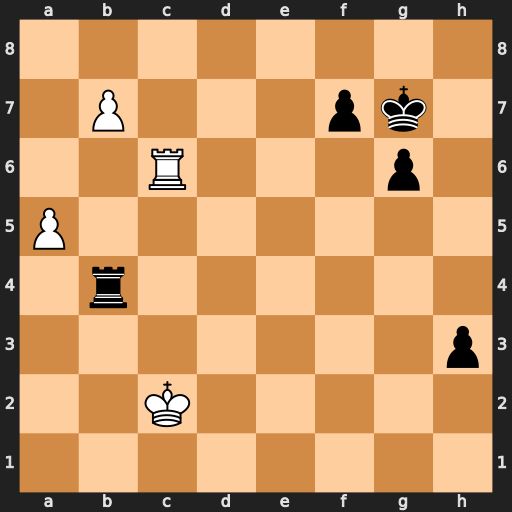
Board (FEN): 8/1P3pk1/2R3p1/P7/1r6/7p/2K5/8
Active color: w
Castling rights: -
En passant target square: -
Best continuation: Rb6 Rxb6 axb6